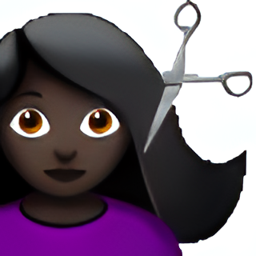
Name: woman getting haircut type 6
Emoji: 💇🏿‍♀️
Group: People & Body
Sub-group: person-activity